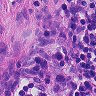
Metastatic tissue present: no